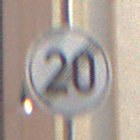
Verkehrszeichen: EndeGeschwindigkeit20
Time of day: MorningAfternoon
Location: Outdoor (Urban)
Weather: Clear
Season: NotSpecified
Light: Natural